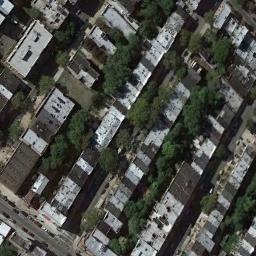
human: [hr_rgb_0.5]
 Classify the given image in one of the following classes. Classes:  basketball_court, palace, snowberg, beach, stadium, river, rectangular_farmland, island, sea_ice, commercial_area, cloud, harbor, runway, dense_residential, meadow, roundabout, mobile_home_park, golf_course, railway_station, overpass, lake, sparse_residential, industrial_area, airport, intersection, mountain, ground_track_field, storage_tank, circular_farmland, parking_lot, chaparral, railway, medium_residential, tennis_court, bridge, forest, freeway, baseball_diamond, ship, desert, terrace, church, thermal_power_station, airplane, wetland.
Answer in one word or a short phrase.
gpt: dense_residential